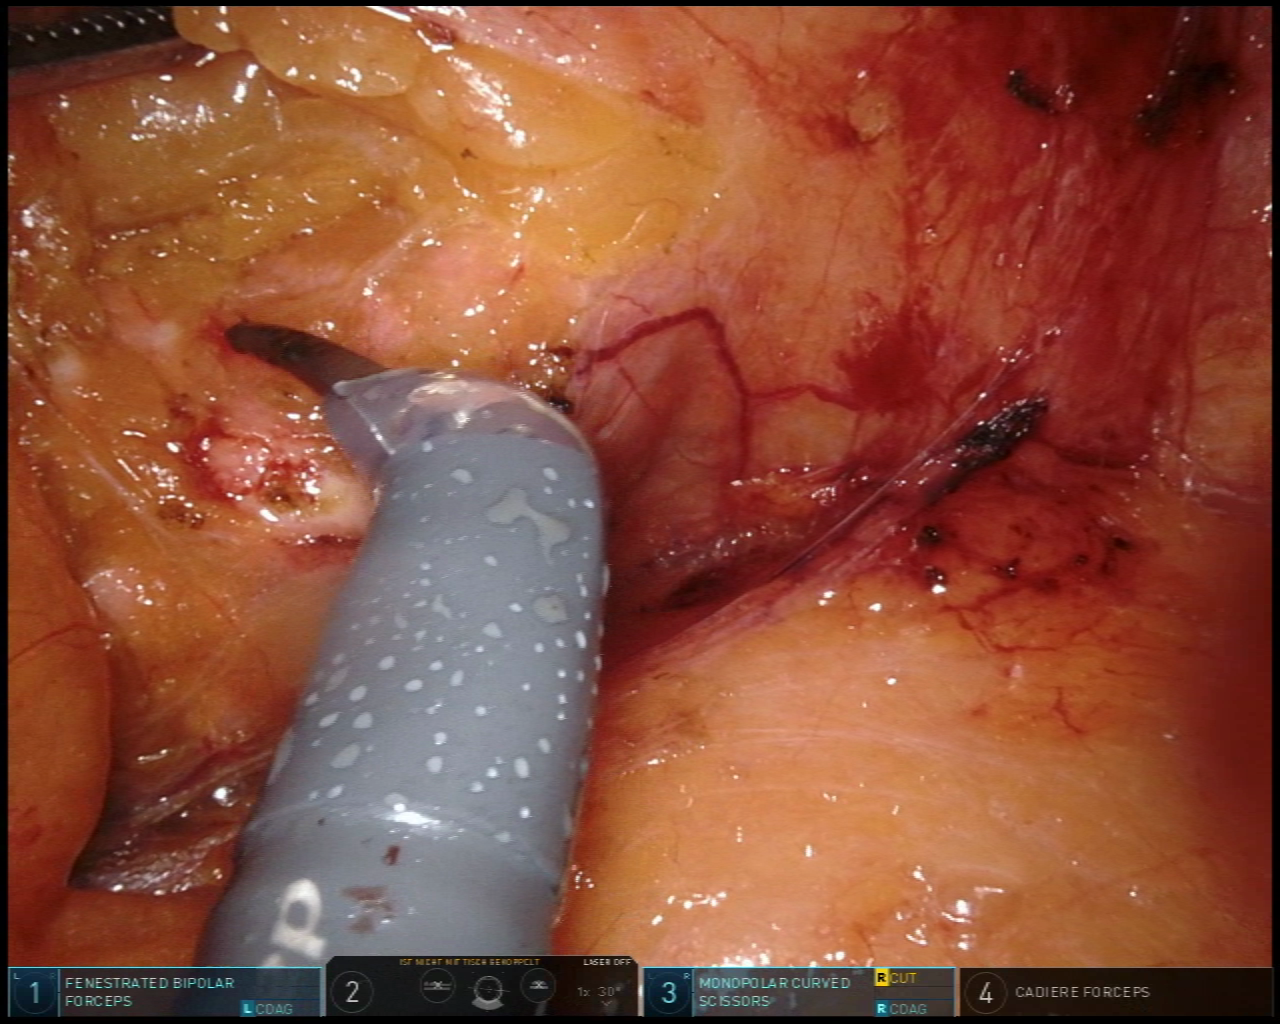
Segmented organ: pancreas
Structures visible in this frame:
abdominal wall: no
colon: no
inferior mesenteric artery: no
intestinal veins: no
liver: no
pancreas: yes
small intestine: no
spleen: no
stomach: no
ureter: no
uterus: no
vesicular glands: no